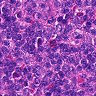
Metastatic tissue present: no